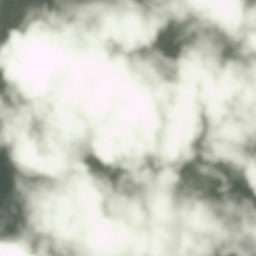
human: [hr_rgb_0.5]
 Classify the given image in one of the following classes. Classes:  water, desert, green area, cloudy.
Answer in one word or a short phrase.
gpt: cloudy